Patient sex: F
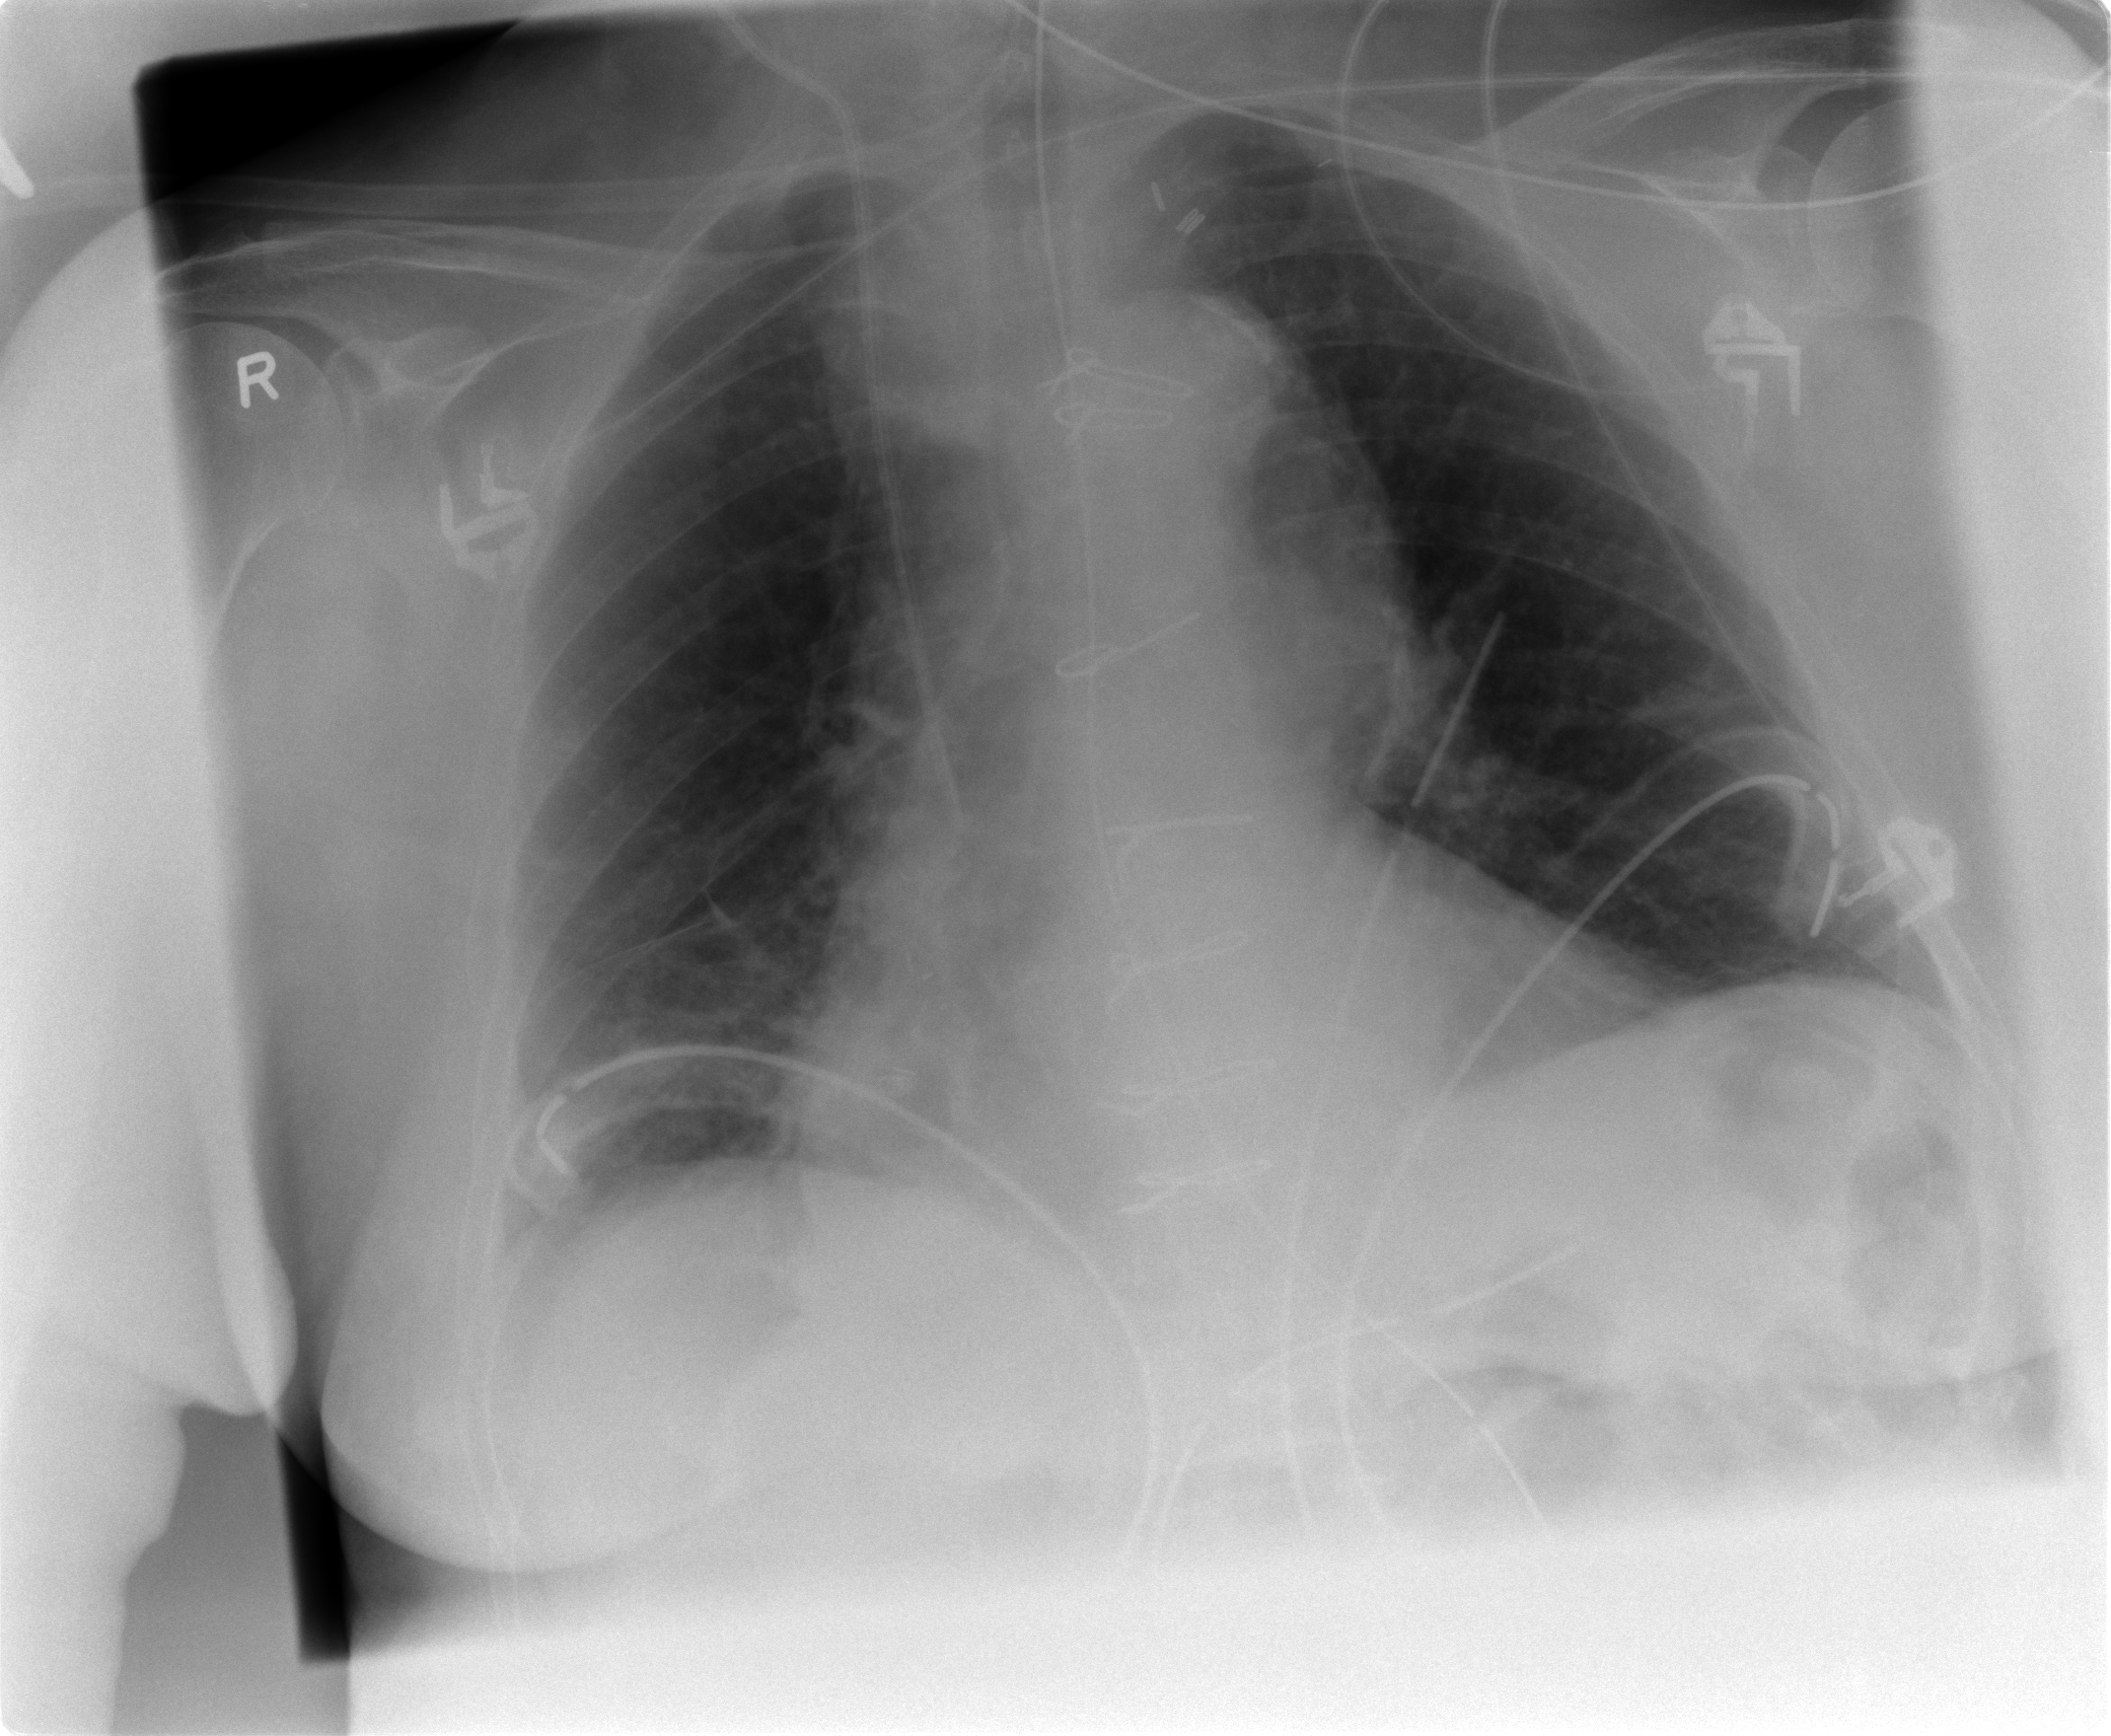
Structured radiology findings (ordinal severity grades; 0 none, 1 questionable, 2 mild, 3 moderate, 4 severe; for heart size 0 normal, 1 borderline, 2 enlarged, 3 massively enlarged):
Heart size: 2
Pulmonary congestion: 2
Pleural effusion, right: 0
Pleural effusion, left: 0
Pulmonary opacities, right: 0
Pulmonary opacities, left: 0
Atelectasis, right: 2
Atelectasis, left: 2